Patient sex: F
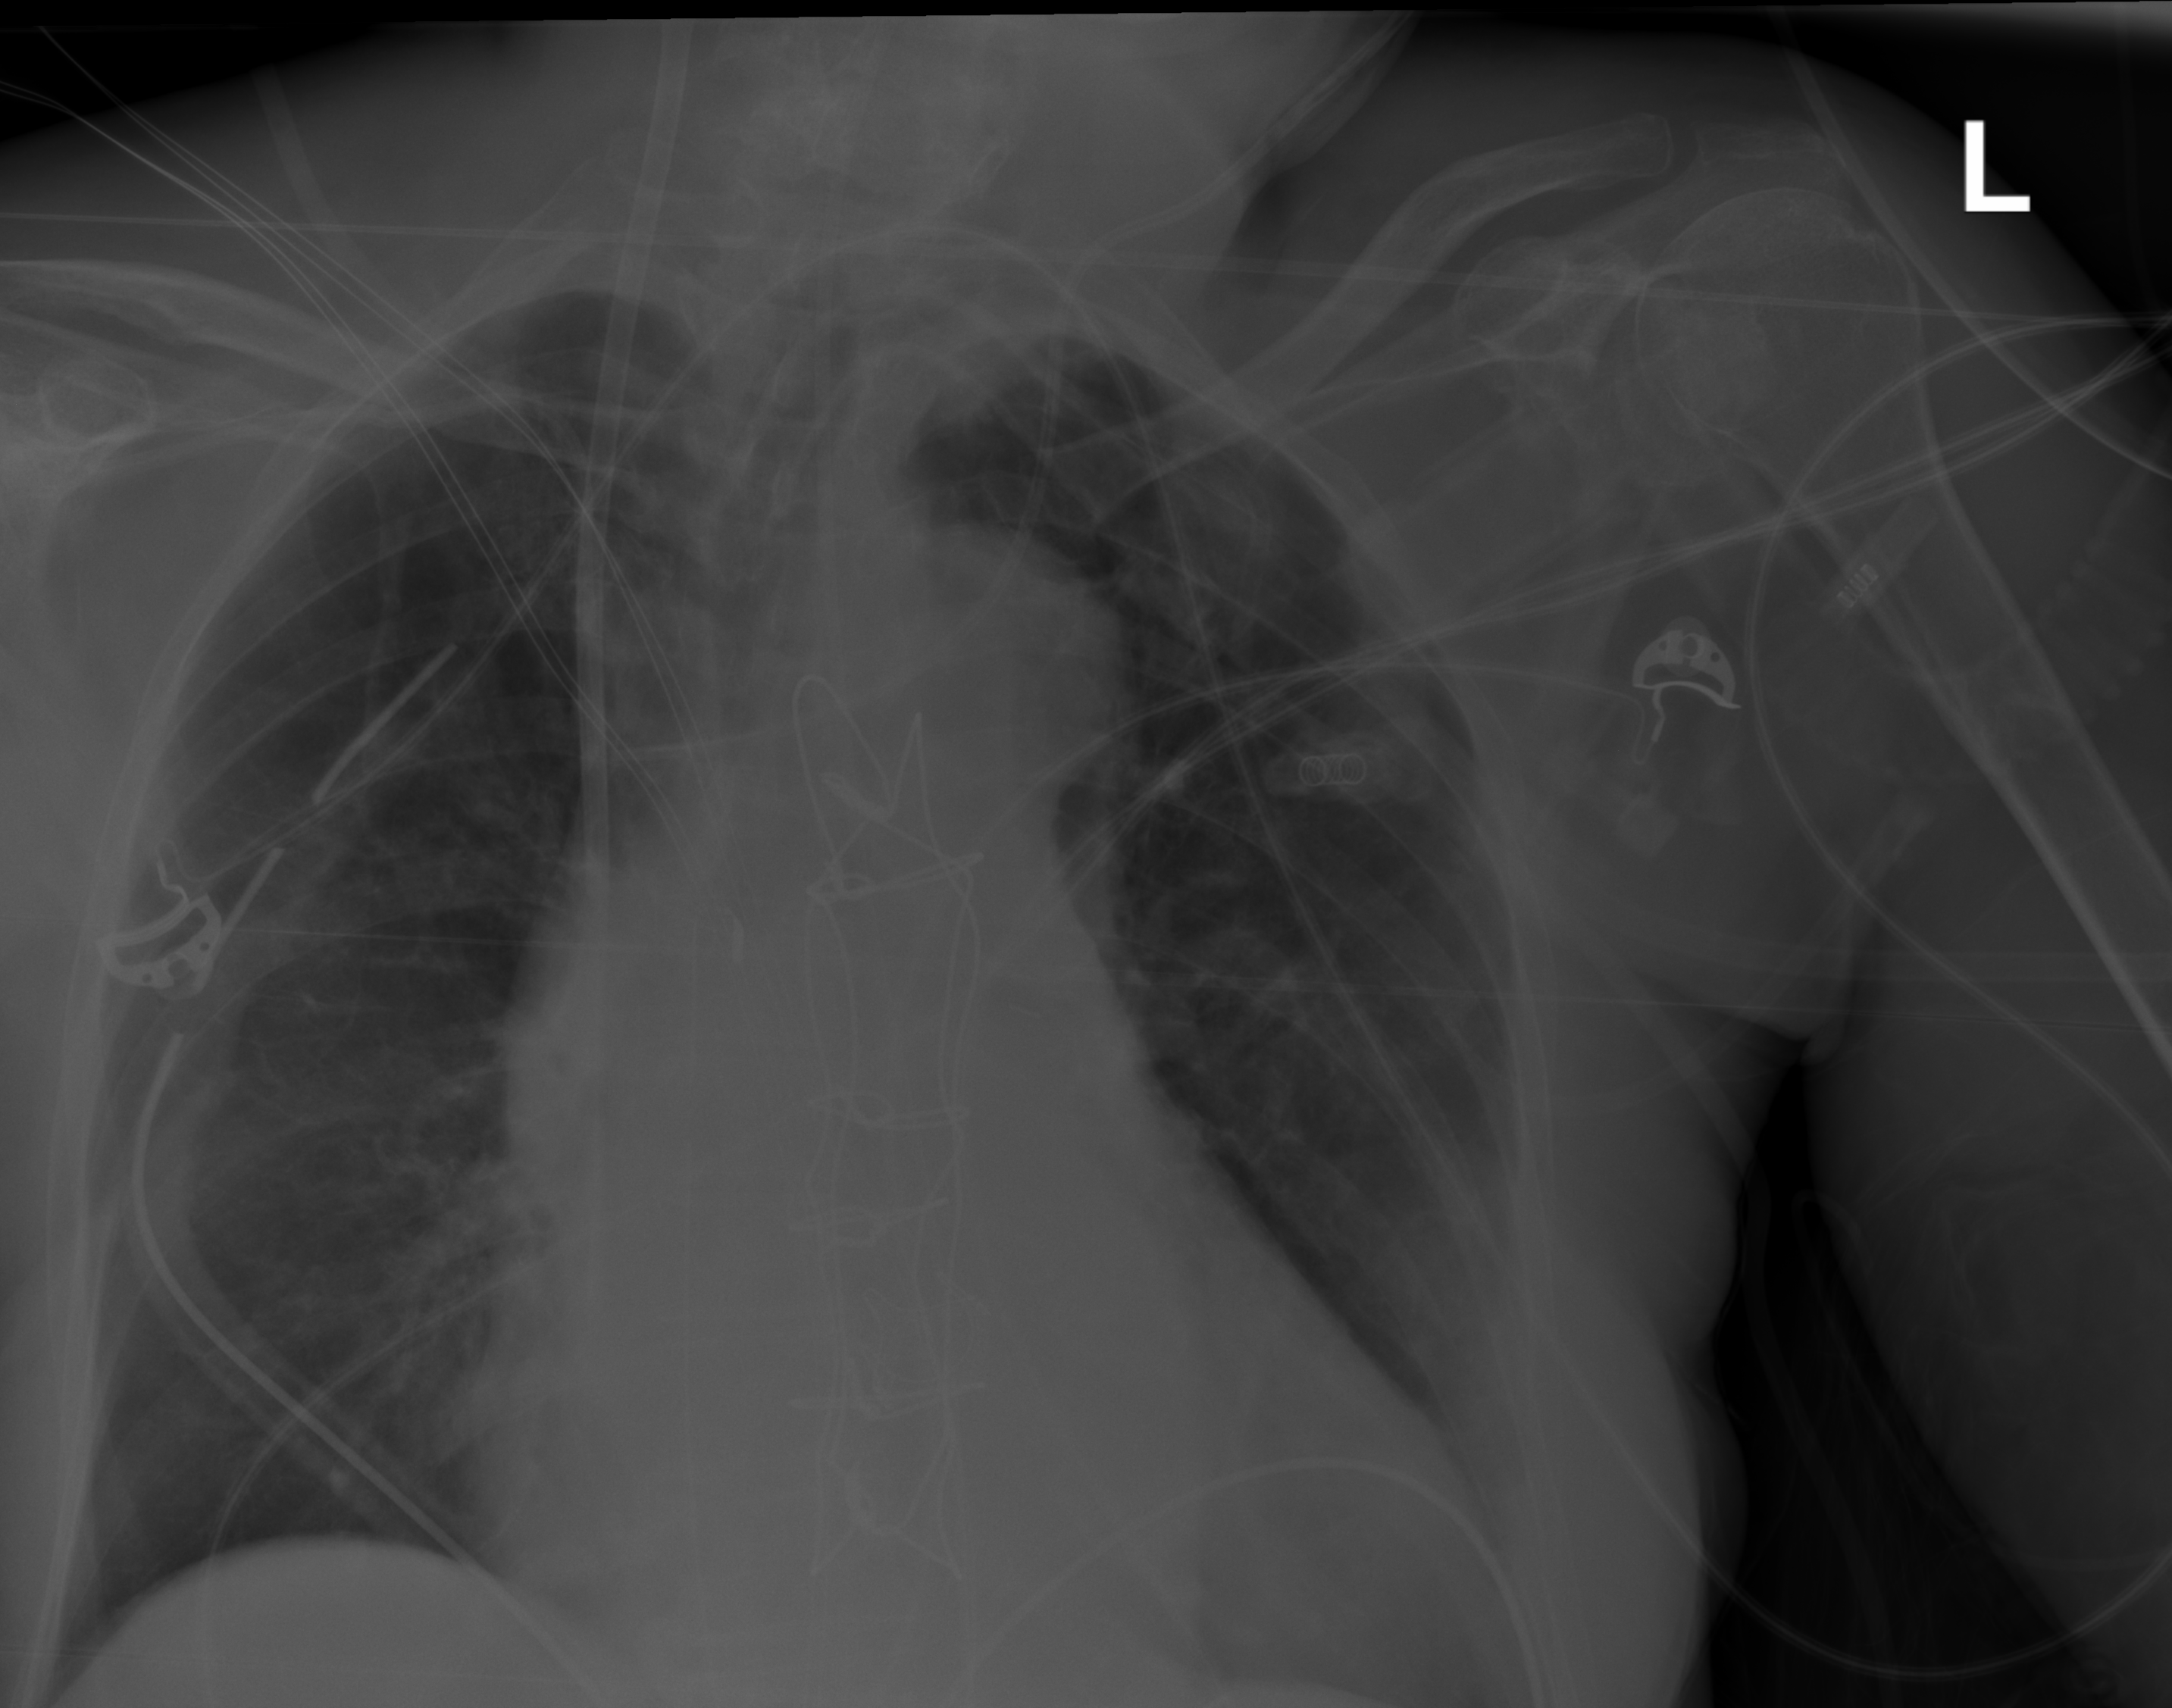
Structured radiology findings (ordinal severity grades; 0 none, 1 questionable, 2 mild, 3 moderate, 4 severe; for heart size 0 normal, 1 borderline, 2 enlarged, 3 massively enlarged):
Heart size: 2
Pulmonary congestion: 0
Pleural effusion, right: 0
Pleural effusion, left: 2
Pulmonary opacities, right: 0
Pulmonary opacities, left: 0
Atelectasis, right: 1
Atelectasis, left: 1